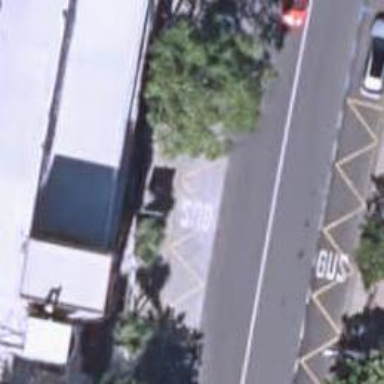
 serving as platform for public transportation."